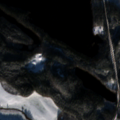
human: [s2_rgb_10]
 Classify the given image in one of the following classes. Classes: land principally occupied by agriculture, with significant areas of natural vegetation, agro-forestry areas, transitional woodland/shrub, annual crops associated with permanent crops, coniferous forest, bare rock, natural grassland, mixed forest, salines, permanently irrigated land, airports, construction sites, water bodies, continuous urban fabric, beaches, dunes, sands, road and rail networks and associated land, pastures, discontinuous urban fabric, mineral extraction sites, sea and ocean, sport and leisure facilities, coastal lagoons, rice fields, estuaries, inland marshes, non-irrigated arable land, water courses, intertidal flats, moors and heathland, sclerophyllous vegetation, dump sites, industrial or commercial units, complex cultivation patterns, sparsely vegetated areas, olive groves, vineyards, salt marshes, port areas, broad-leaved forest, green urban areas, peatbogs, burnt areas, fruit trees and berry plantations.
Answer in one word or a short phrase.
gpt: non-irrigated arable land, land principally occupied by agriculture, with significant areas of natural vegetation, coniferous forest, mixed forest, water bodies